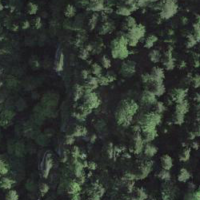
EUNIS habitat code: 44
Species observed at this site:
Juniperus communis